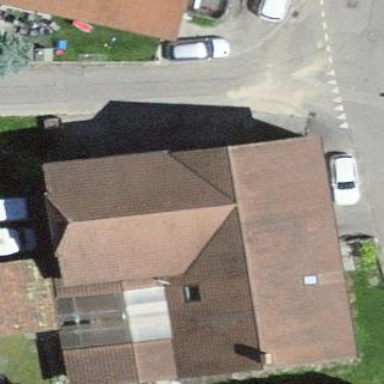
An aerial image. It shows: Residential building.